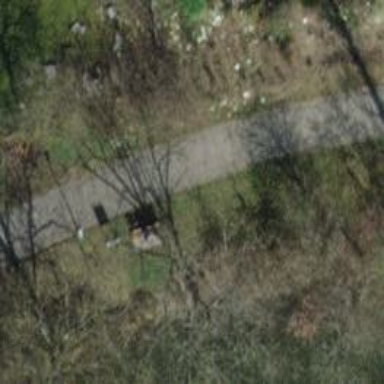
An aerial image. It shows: Bench for seating.